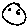
Label: moon